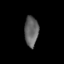
Tissue: skin
Cell type: Epithelial cells
Senescence score: 0.673
Nuclear area (px): 410
Mean DAPI intensity: 99.5